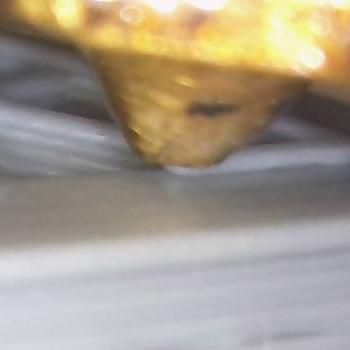
Flow rate: 100%